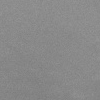
Atmospheric dust classification: dusty